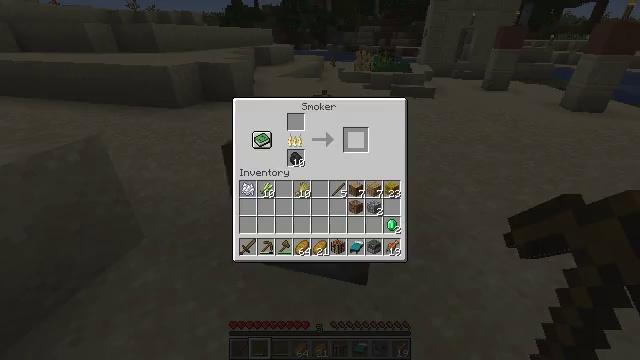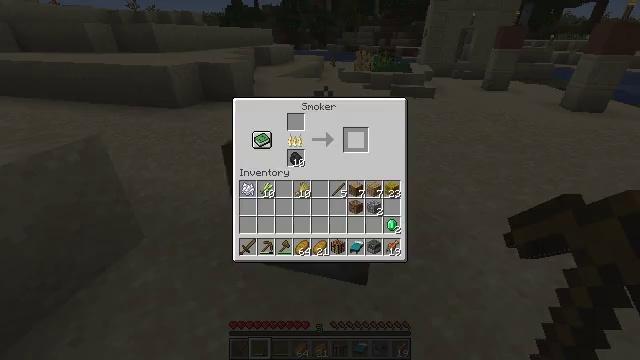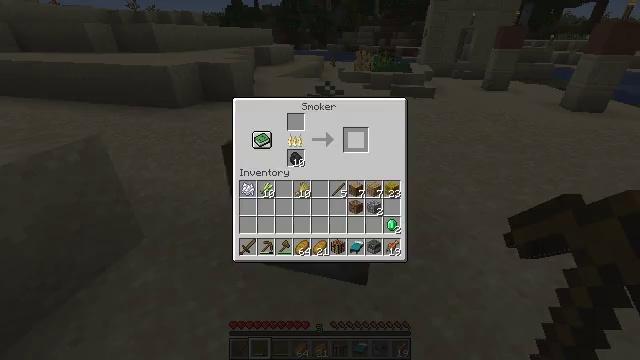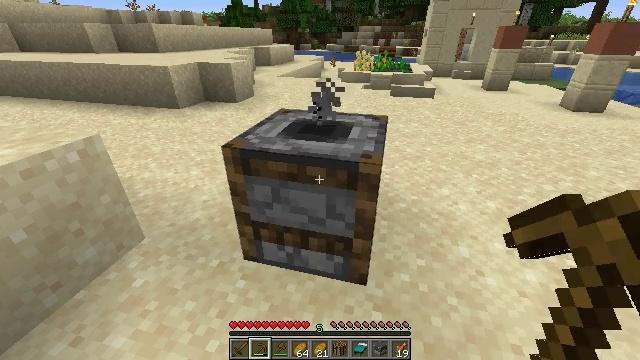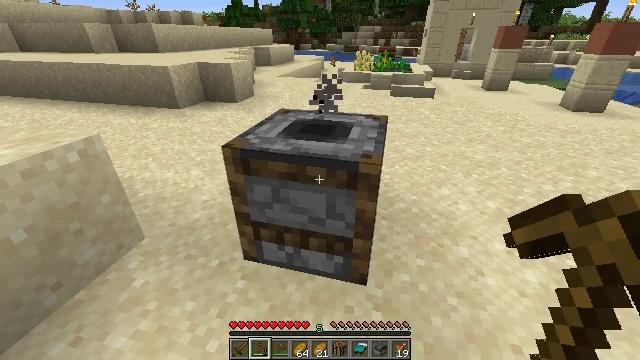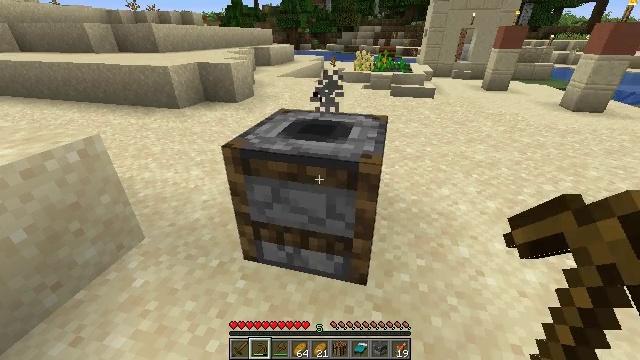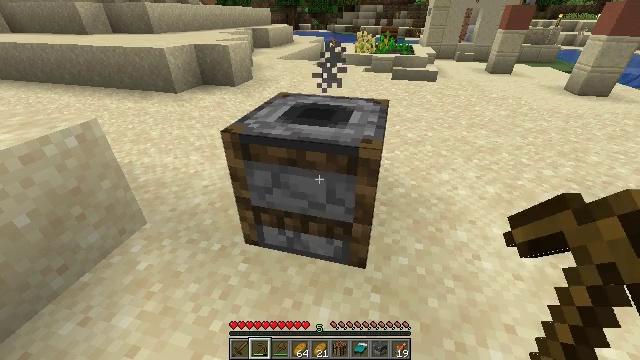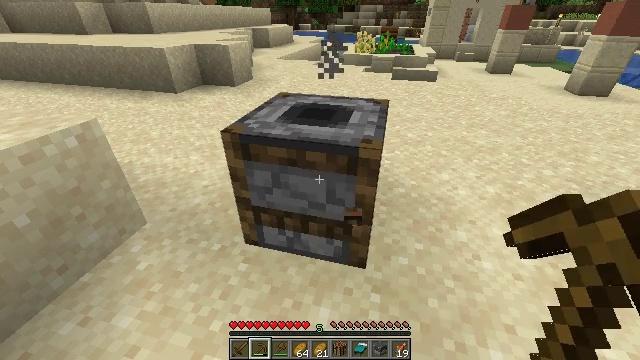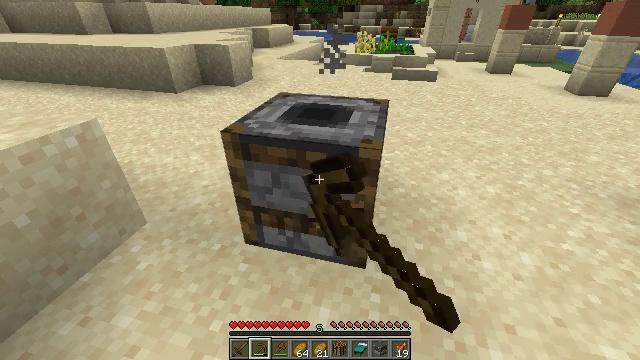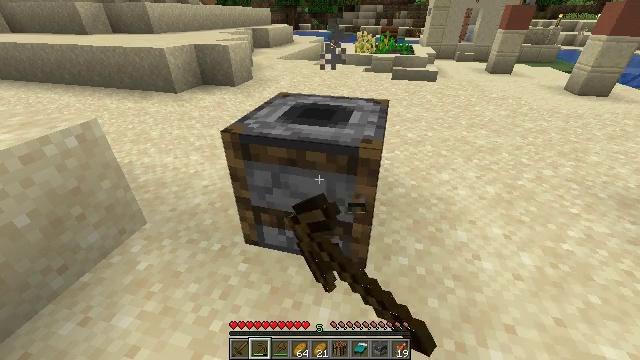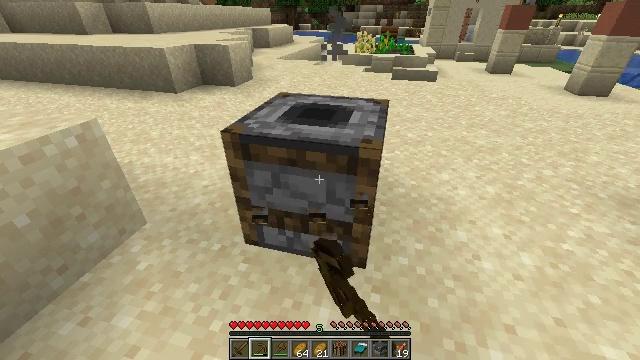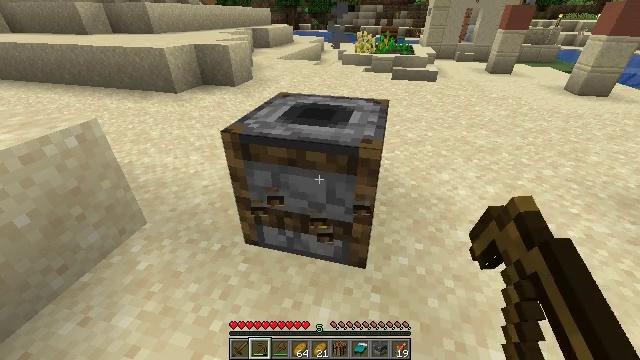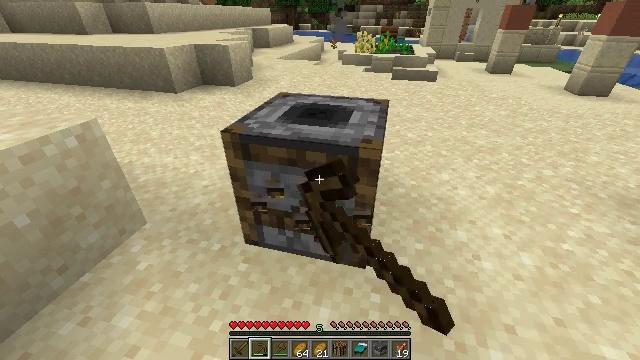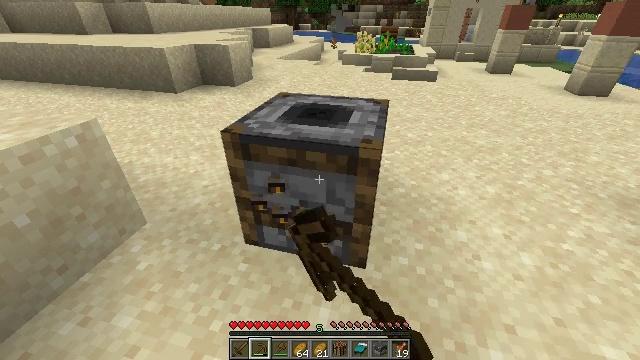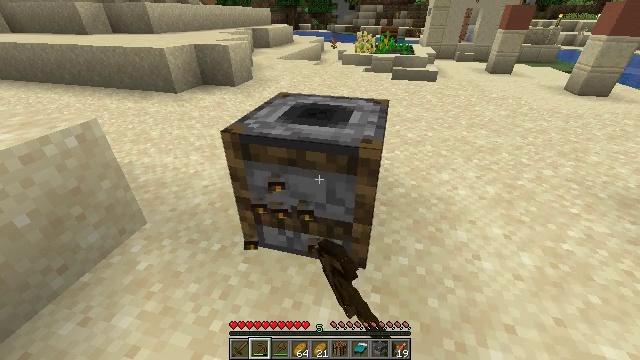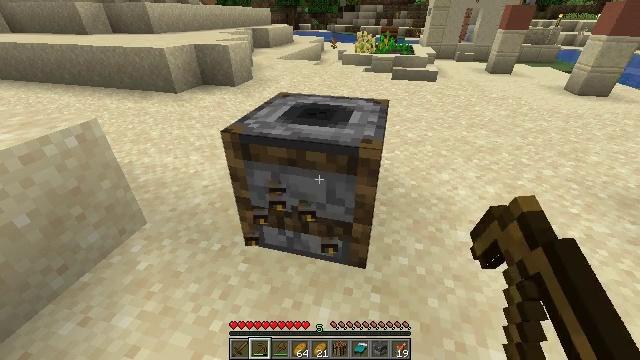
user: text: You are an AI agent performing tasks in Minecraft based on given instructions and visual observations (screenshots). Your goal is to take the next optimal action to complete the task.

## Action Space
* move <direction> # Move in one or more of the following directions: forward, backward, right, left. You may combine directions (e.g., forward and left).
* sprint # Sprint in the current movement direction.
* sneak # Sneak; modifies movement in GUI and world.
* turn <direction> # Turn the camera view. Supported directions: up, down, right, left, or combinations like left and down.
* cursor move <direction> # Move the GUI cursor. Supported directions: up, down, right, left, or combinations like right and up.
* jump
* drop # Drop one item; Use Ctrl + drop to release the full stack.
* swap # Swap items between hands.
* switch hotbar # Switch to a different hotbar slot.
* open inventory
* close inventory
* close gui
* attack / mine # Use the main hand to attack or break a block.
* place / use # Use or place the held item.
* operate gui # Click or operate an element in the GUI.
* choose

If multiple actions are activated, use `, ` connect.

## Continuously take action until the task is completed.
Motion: motion action
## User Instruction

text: Destroy the smoker to move it.
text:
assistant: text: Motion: sneak, open gui
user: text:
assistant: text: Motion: sneak
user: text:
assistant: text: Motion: sneak
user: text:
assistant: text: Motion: close gui
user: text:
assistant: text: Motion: open inventory
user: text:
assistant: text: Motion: turn down
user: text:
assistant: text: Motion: attack / mine
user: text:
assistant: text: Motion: attack / mine
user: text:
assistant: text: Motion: attack / mine
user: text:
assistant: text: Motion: attack / mine
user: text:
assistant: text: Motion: attack / mine
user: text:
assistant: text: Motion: attack / mine
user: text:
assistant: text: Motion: attack / mine
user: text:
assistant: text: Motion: attack / mine
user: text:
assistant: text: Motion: attack / mine
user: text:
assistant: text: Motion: attack / mine
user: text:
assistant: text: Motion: attack / mine
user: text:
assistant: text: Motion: attack / mine
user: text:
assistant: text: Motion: attack / mine
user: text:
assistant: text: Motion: attack / mine
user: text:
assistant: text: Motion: attack / mine
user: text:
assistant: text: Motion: attack / mine
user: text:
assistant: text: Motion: attack / mine
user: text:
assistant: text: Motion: attack / mine
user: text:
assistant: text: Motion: attack / mine
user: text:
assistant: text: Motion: attack / mine
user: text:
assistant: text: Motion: attack / mine
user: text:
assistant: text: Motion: attack / mine
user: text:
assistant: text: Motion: attack / mine
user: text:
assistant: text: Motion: attack / mine